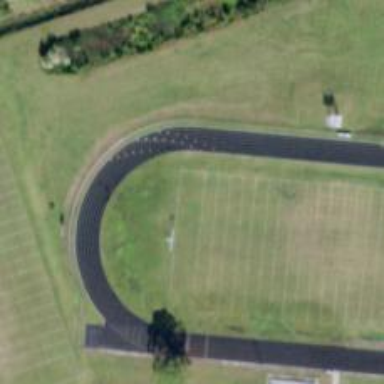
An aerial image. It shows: Track located within leisure land area.